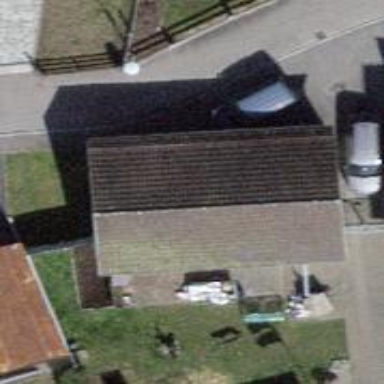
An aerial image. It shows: Group of garages.